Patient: sex M, age 69
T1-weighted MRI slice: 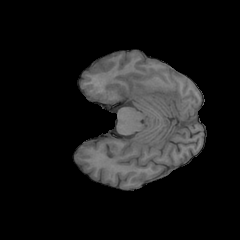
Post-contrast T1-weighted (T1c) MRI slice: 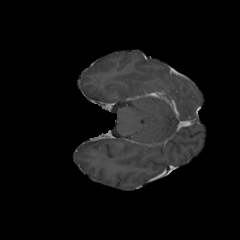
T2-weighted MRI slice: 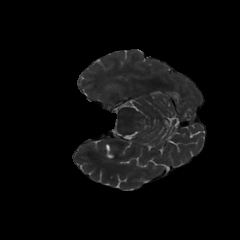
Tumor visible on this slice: yes
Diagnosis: Glioblastoma, IDH-wildtype
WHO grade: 4